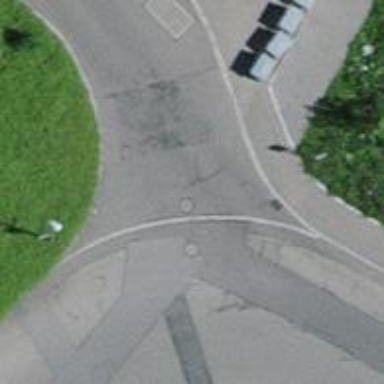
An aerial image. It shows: Sidewalk along the footway.